Interaction volume radius: 10 \u00c5
Interaction volume height: 10 \u00c5
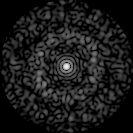
Disorder parameter: 0.8561